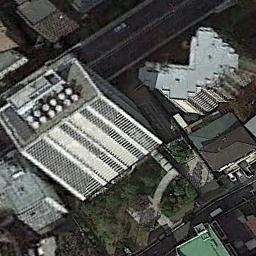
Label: commercial_area